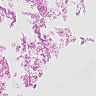
Metastatic tissue present: no